Question: I get error:
'''
override func viewDidLoad() {
super.viewDidLoad()
self.collectionView.registerClass(MyCollectionViewCell.self, forCellWithReuseIdentifier: "title")
self.collectionView.registerClass(MyCollectionViewCell.self, forCellWithReuseIdentifier: "content")
}
'''
Why, what is the problem?

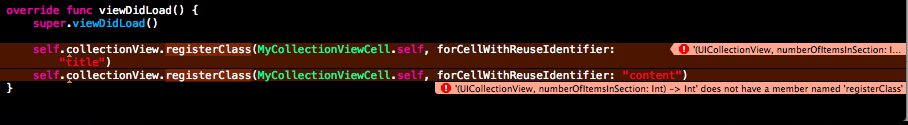
Answer: You need to unwrap the conditional for the collection view (the error message you get when you leave out the "!" is confusing -- I don't know why it mentions numberOfItemsInSection),
'''
self.collectionView!.registerClass(MyCollectionViewCell.self, forCellWithReuseIdentifier: "title")
'''